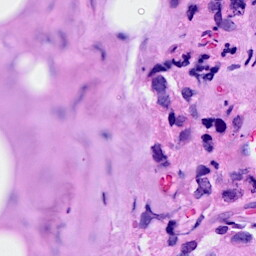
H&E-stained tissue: Breast